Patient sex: F
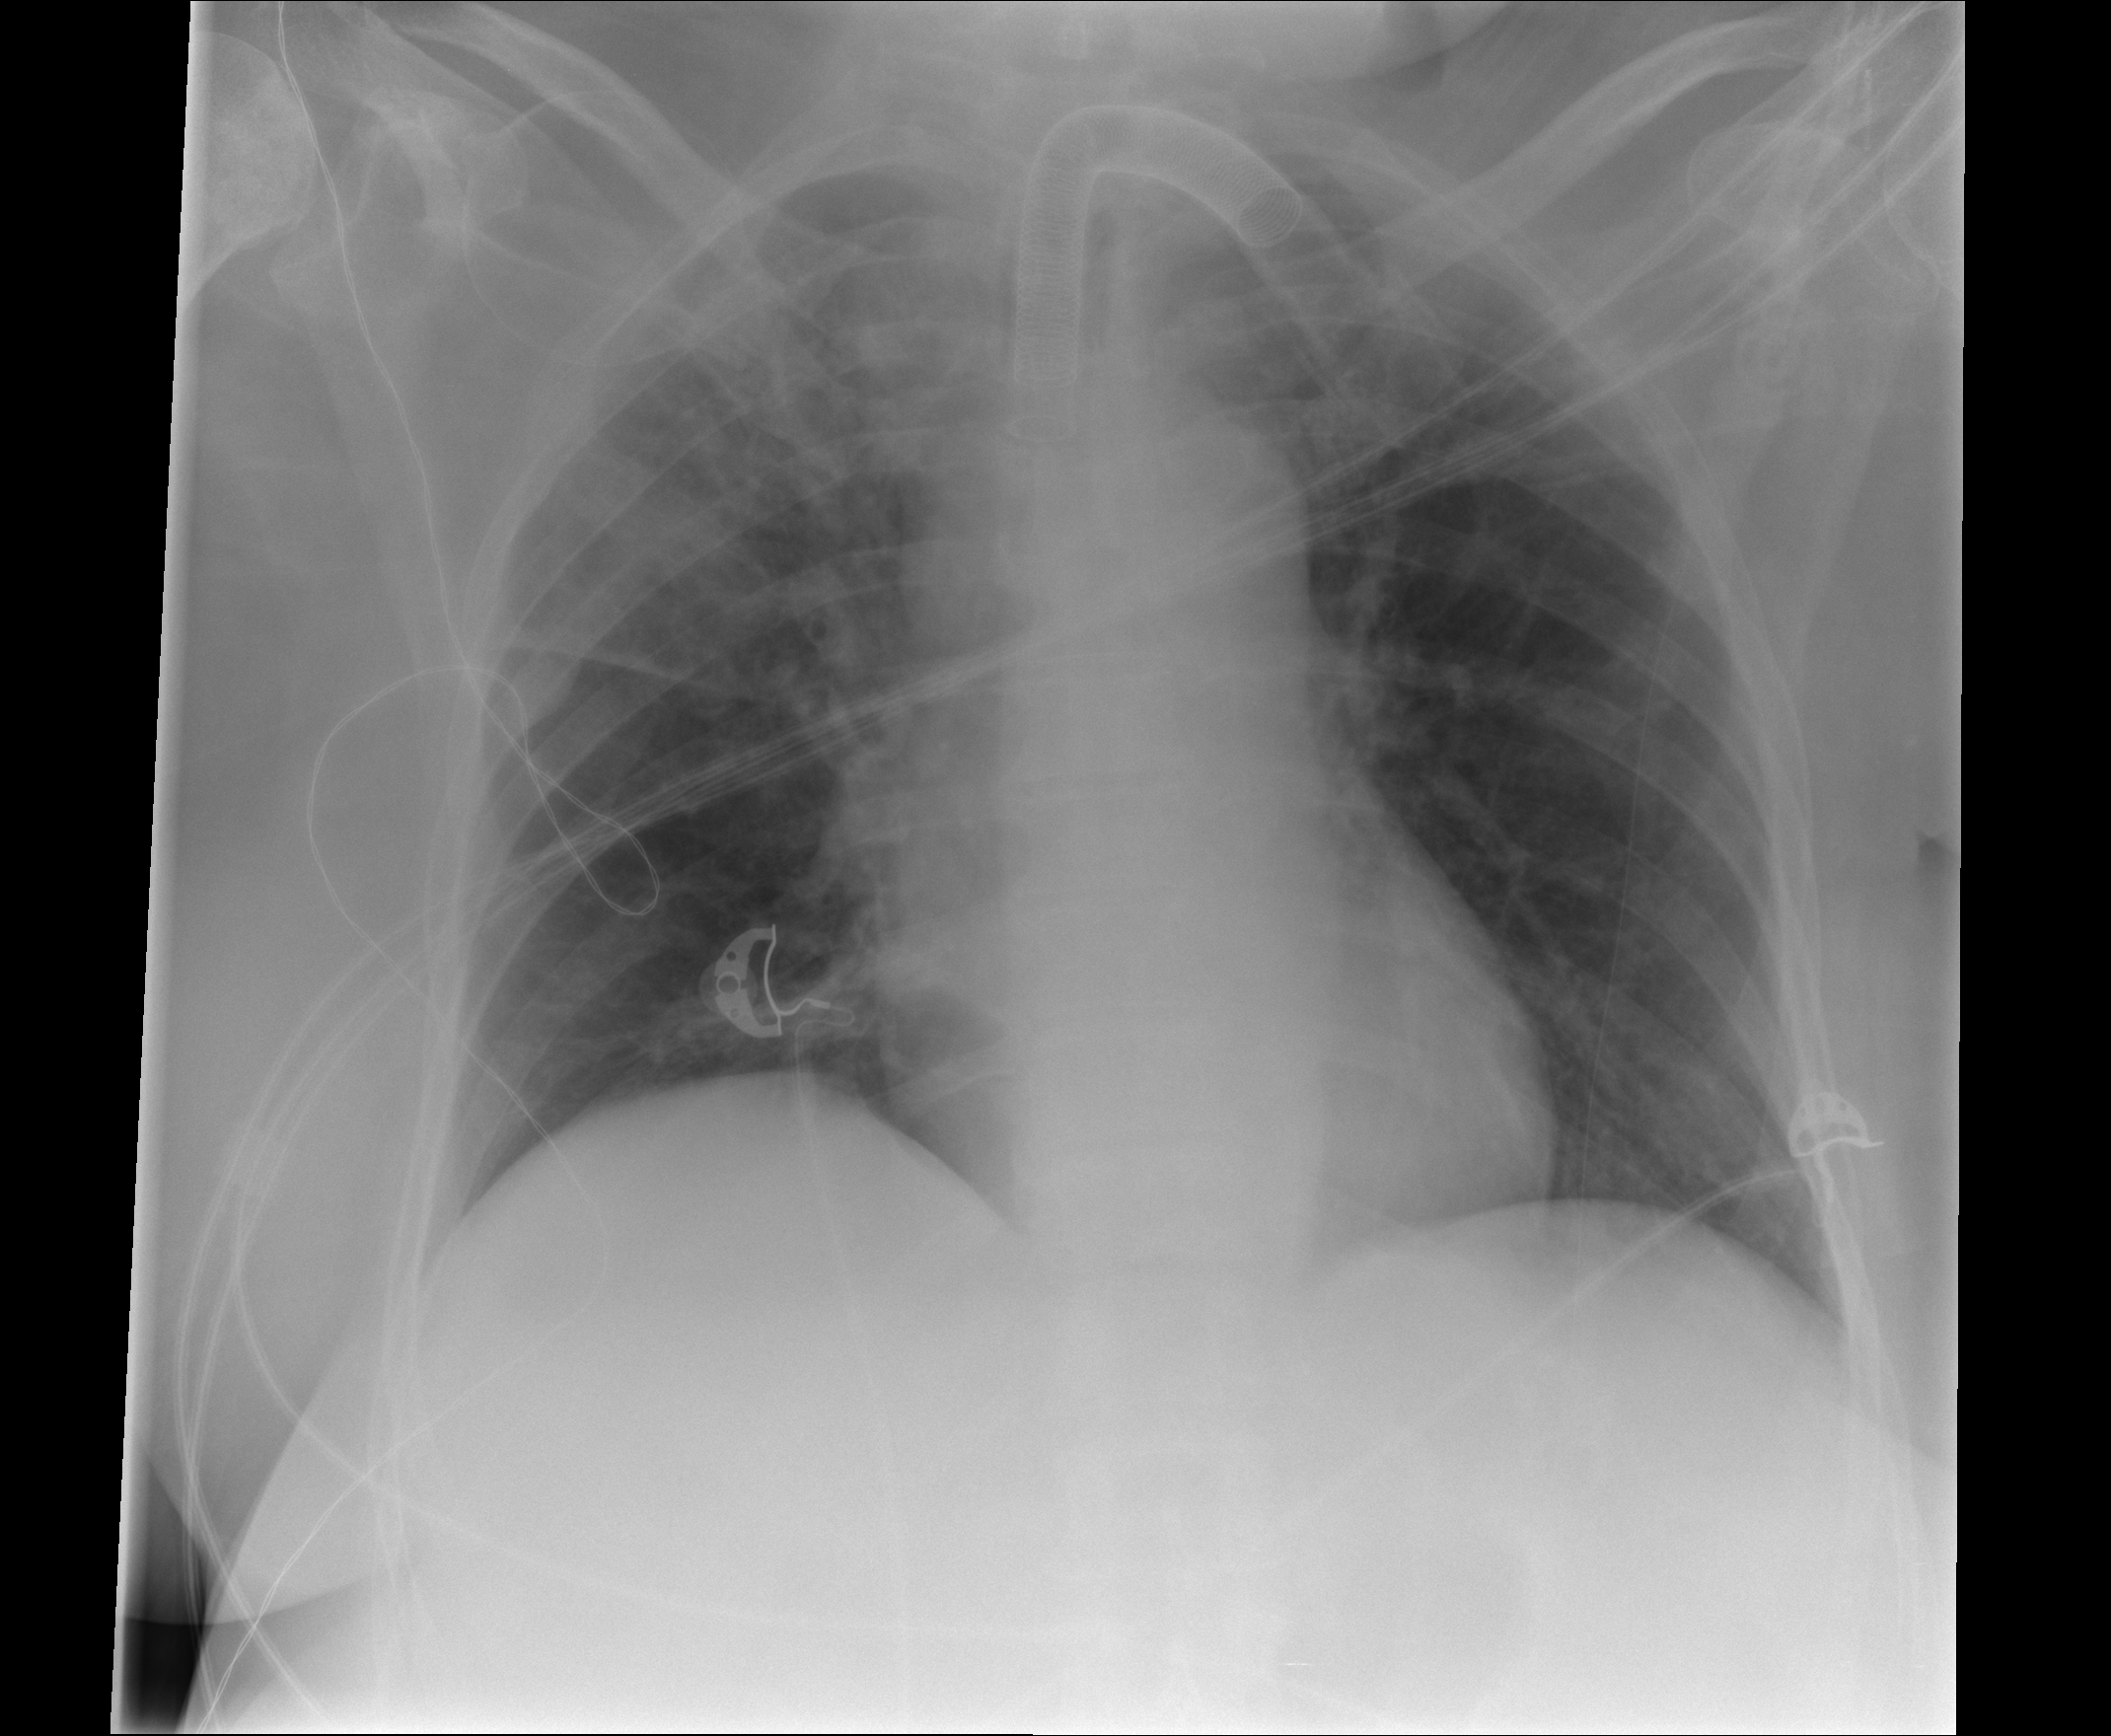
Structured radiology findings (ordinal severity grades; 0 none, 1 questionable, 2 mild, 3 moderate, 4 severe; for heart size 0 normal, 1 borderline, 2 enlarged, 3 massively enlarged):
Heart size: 0
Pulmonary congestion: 0
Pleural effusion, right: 0
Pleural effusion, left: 0
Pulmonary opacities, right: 2
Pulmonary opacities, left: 0
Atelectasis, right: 2
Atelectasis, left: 0